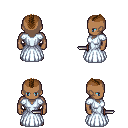
a pixel art fantasy rpg character, male body template, human, dark skin, underdress, gold greaves, brown short mohawk hairstyle, dagger, four views (front, back, left, right), 2x2 character sprite sheet, small pixel art, hard edges, no anti-aliasing